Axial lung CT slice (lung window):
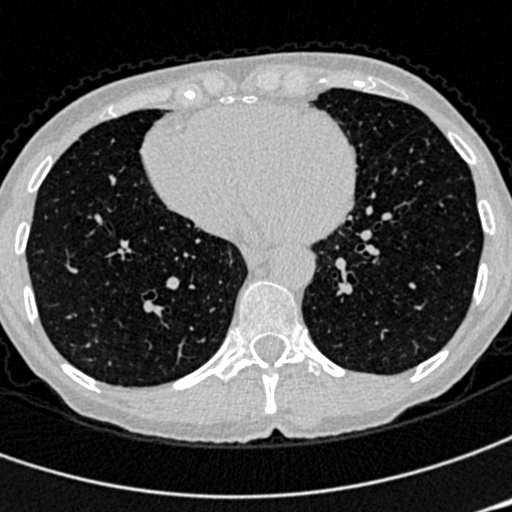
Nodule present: no